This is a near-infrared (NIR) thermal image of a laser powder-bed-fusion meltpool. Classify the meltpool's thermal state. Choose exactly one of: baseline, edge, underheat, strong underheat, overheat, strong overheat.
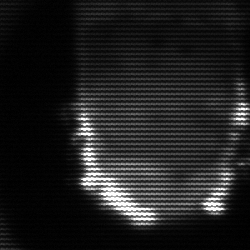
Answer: baseline